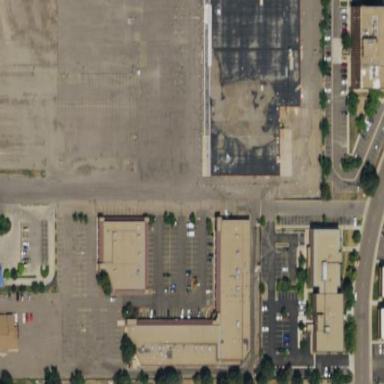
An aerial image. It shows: Retail building.